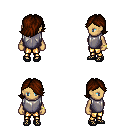
a pixel art fantasy rpg character, female body template, human, tanned skin, steel chest armor, gold greaves, brown swoop hairstyle, bracelets, ghillies, four views (front, back, left, right), 2x2 character sprite sheet, small pixel art, hard edges, no anti-aliasing